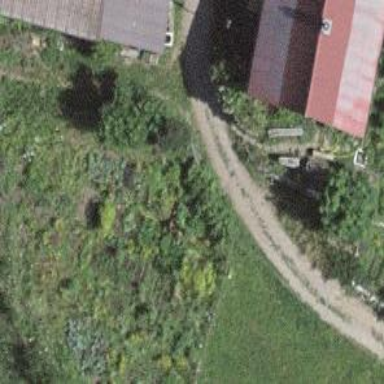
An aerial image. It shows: Farm.